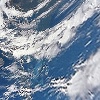
Label: cloud